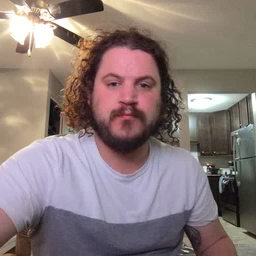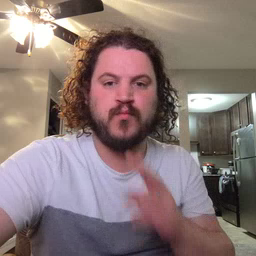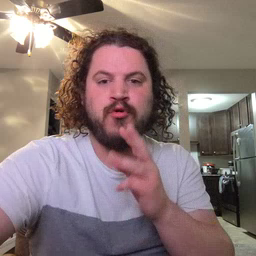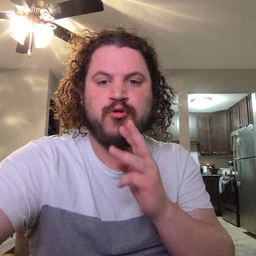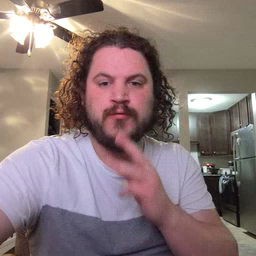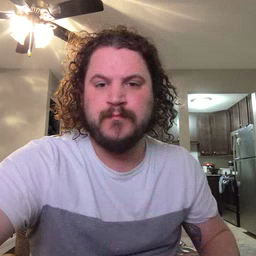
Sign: water